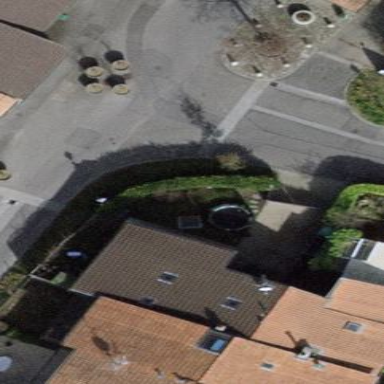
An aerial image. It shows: Garden that is leisure land.